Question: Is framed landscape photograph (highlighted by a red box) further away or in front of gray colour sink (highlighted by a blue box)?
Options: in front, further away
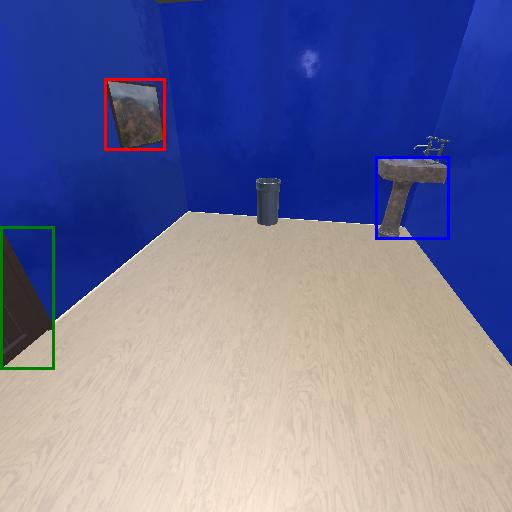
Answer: in front